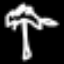
Label: palm tree